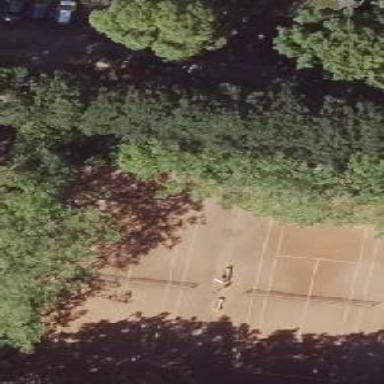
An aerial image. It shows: Clay tennis court pitch.